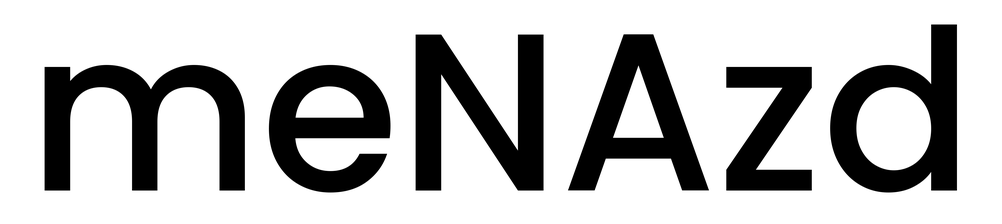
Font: Poppins-Medium